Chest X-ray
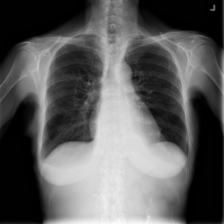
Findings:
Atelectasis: positive
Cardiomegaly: negative
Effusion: positive
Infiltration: negative
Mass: negative
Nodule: negative
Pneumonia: negative
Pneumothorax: negative
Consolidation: negative
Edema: negative
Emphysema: negative
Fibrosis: negative
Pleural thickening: negative
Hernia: negative